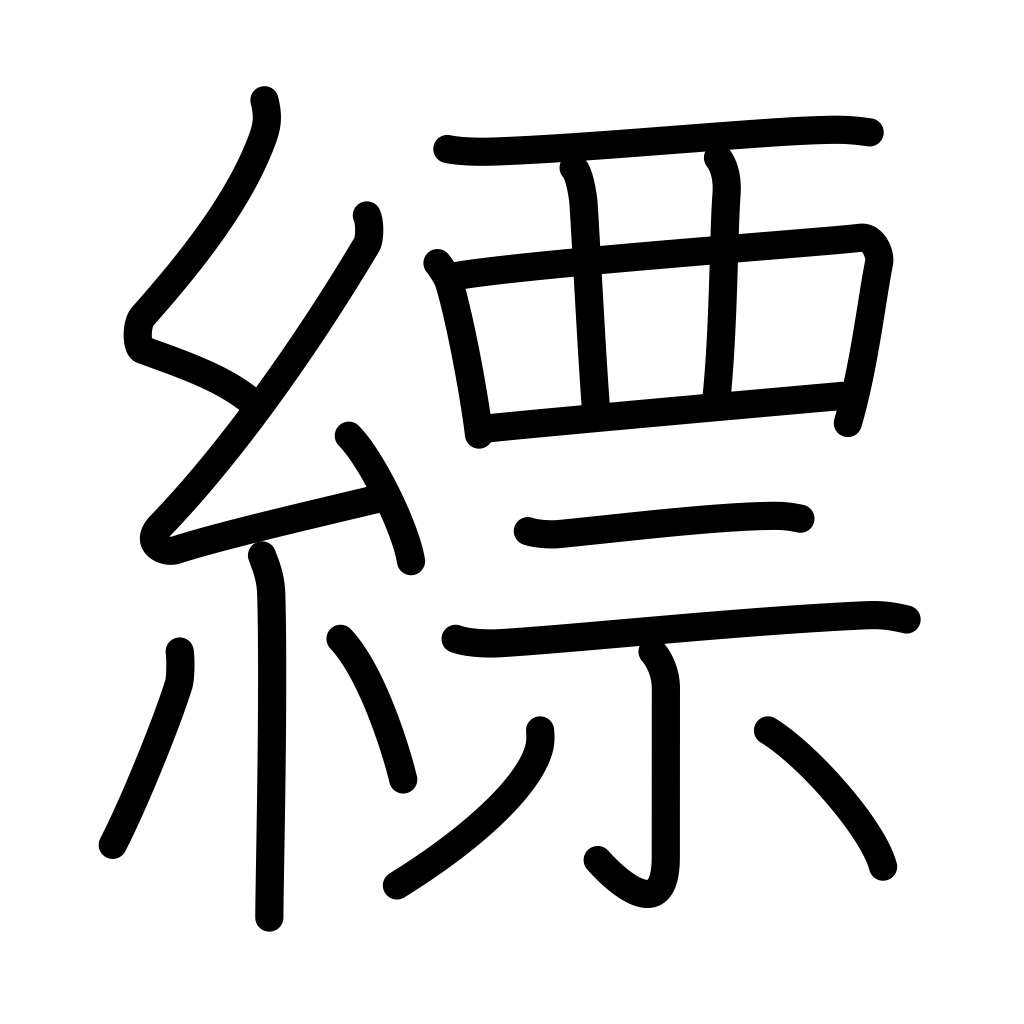
Meaning: light blue